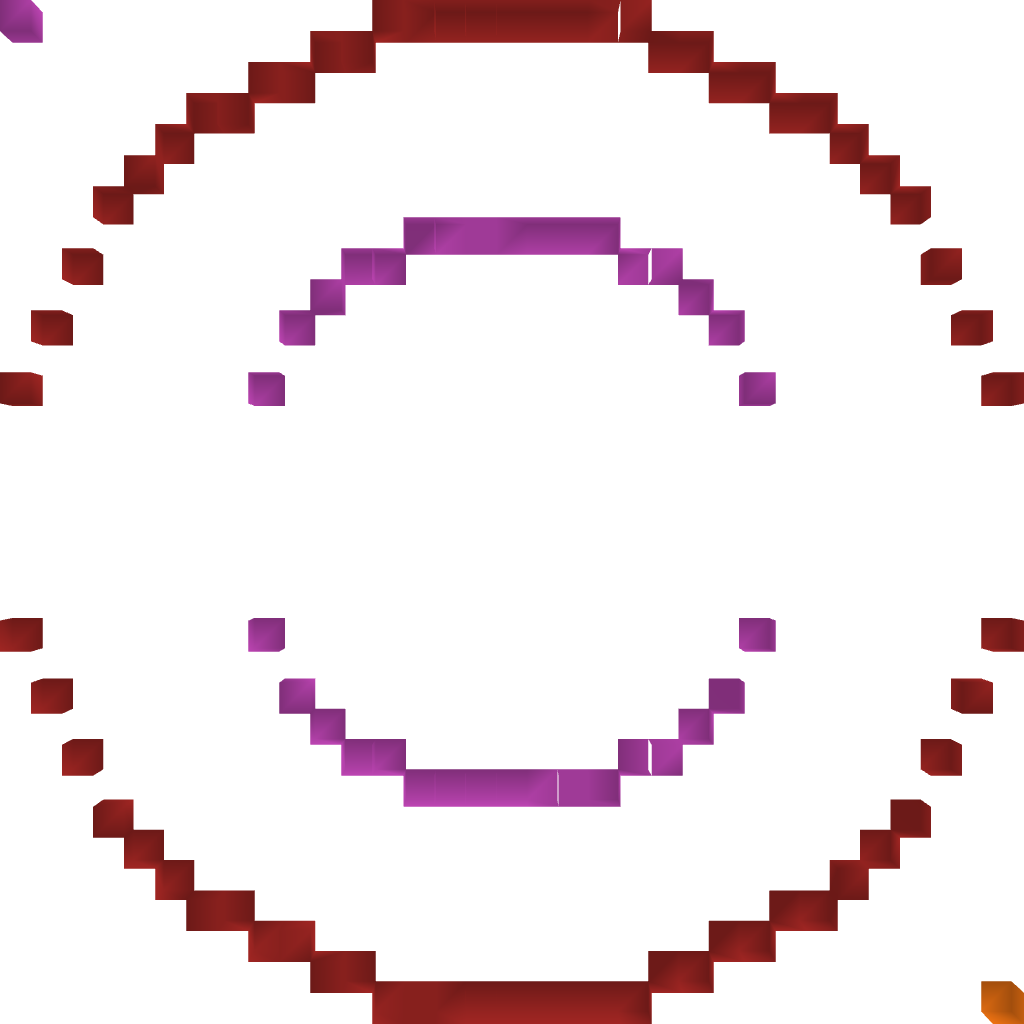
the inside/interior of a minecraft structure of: Rainbow!